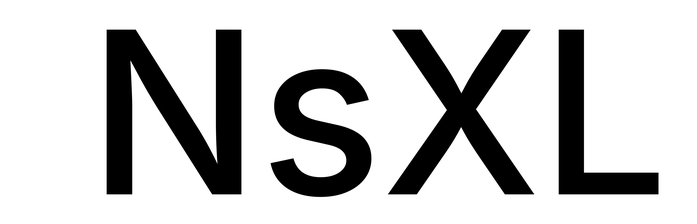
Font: Inter_Medium